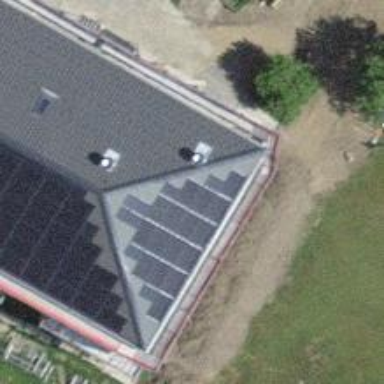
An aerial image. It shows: Solar power generator.